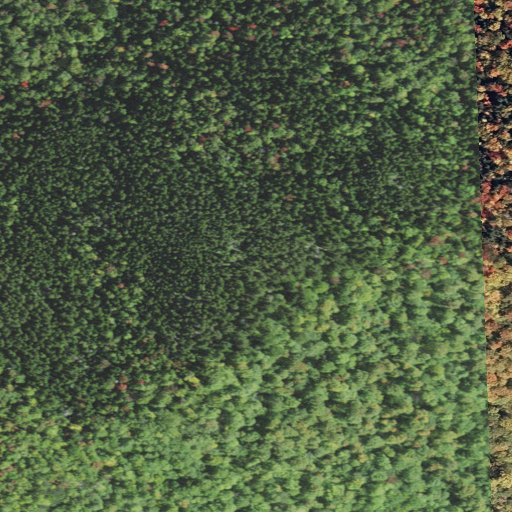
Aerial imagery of mountain in New Hampshire named Spruce Knoll containing evergreen forest, mixed forest, and deciduous forest